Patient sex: M
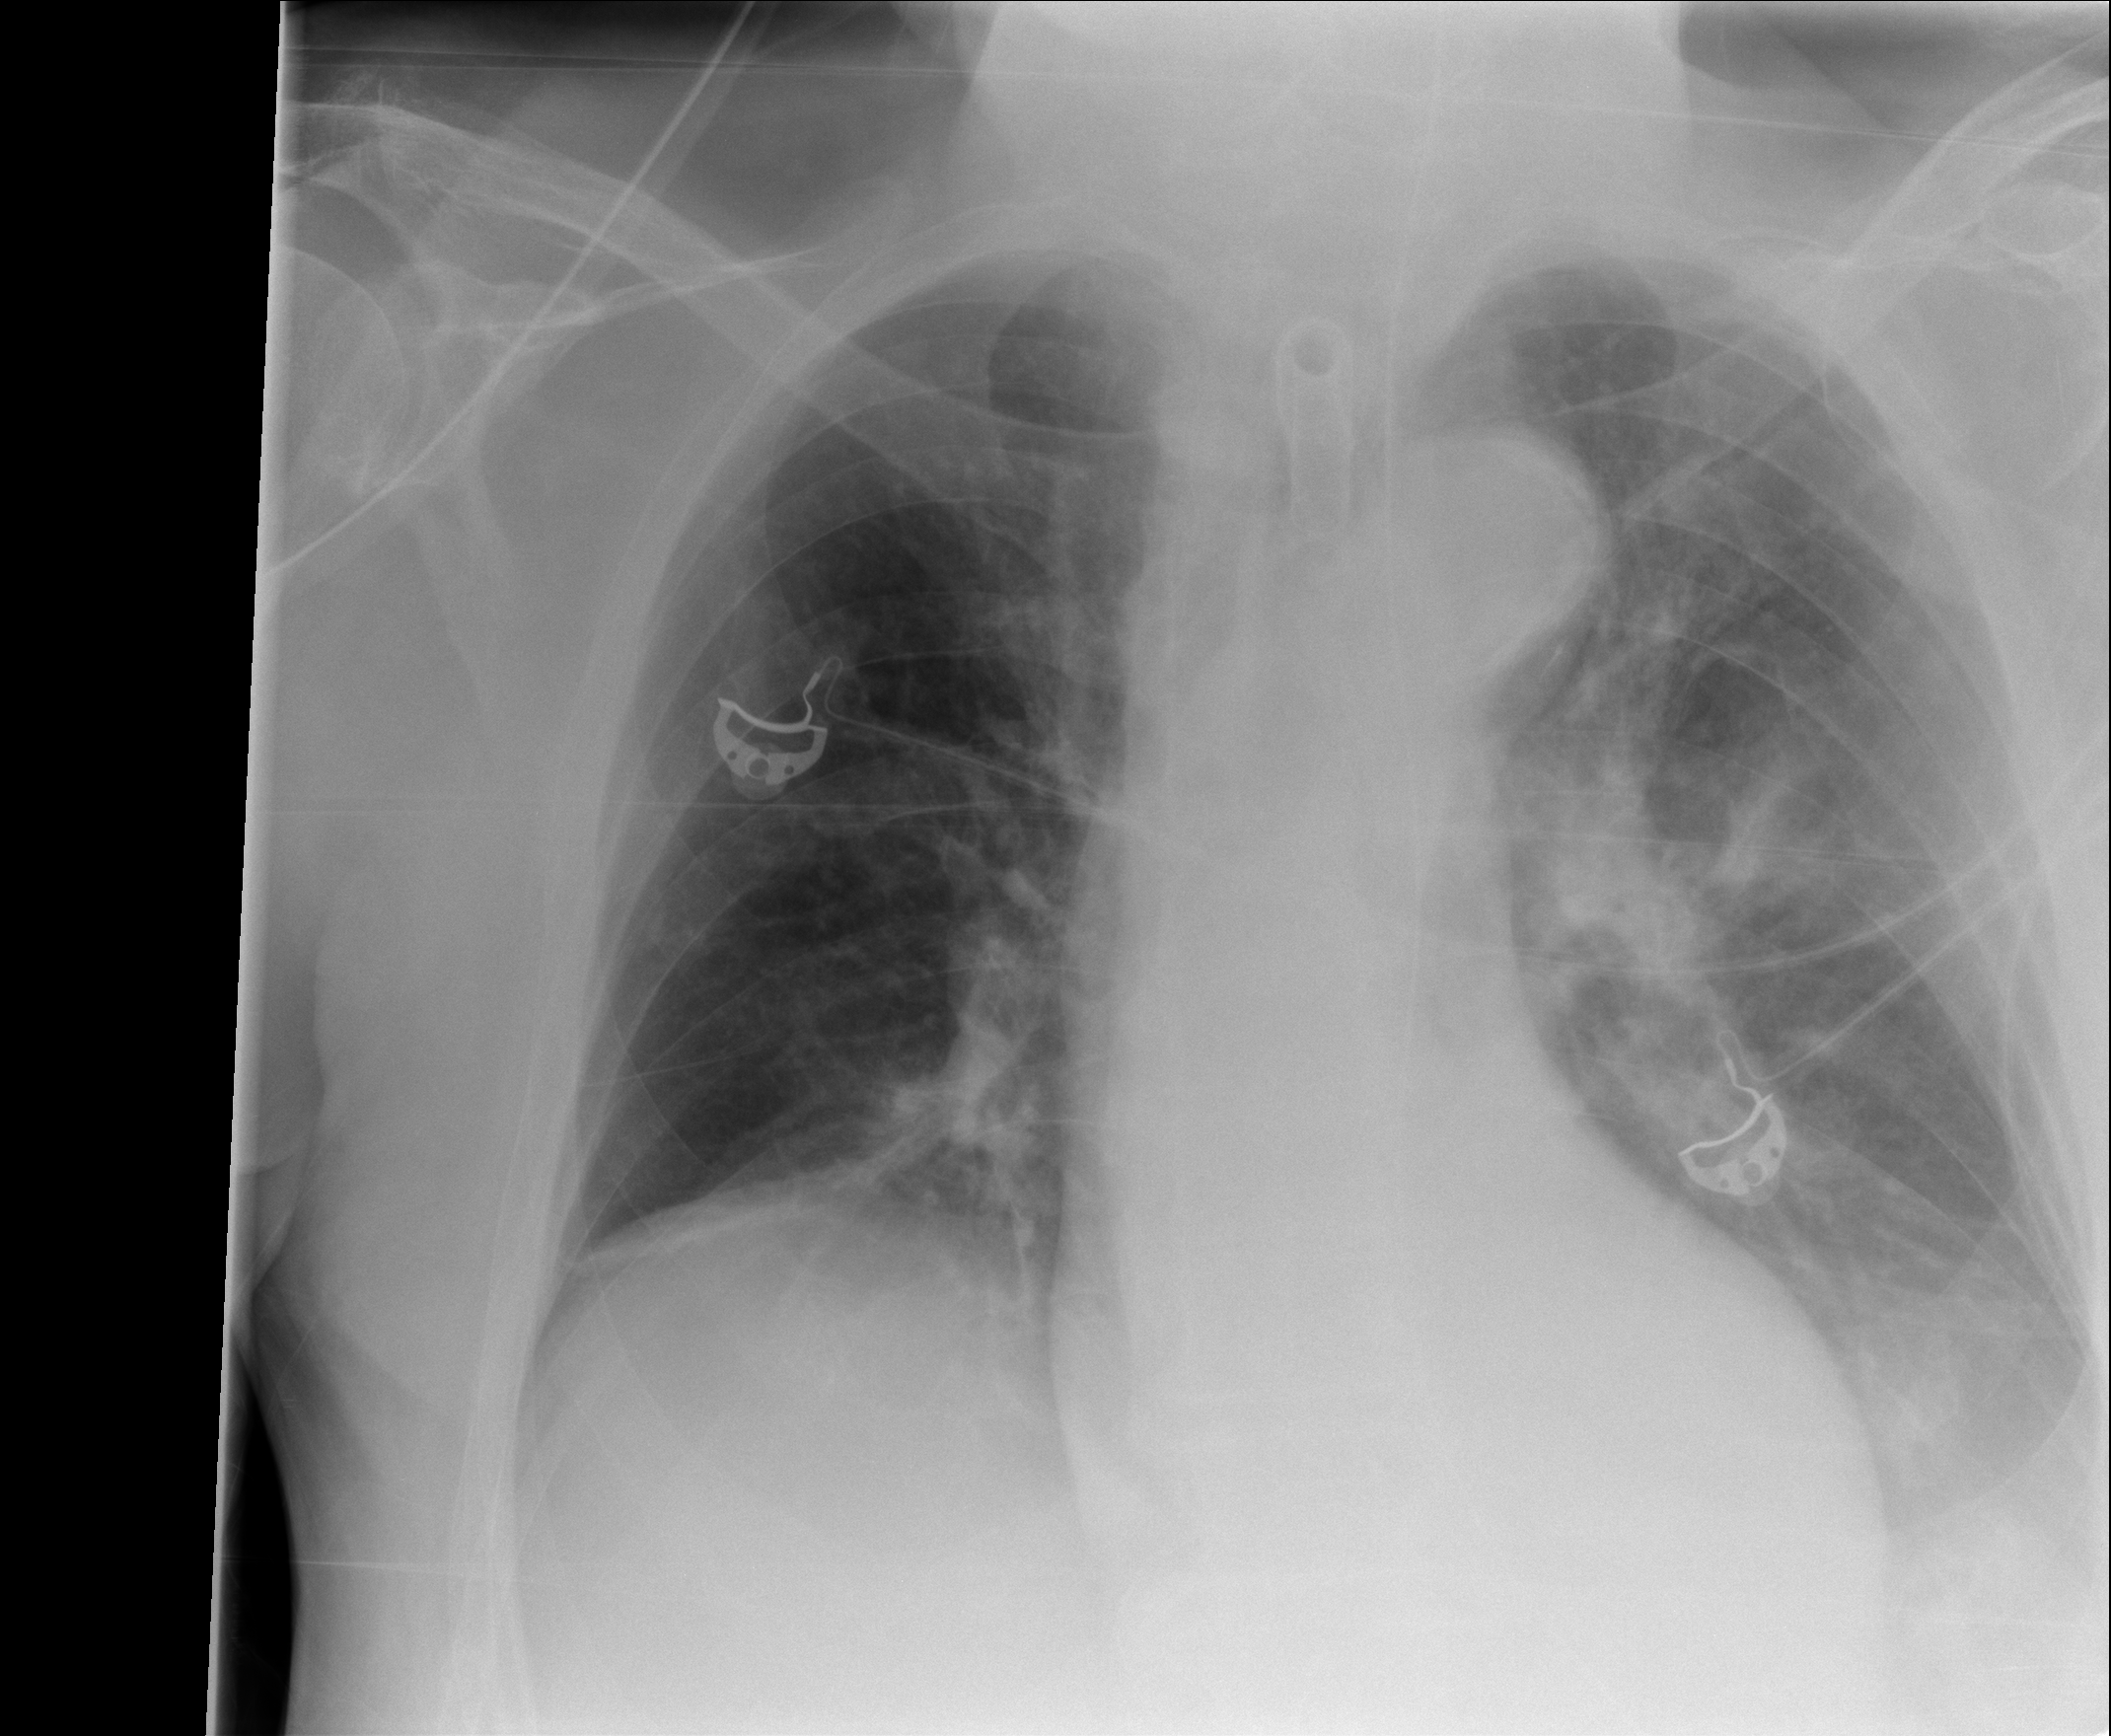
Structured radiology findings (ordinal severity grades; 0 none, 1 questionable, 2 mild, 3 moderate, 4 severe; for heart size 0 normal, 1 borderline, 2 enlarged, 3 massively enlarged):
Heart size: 0
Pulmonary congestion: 2
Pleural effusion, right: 0
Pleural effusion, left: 2
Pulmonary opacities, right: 0
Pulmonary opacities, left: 2
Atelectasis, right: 2
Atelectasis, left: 2